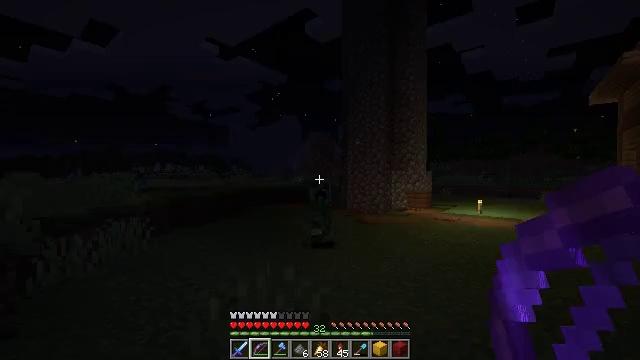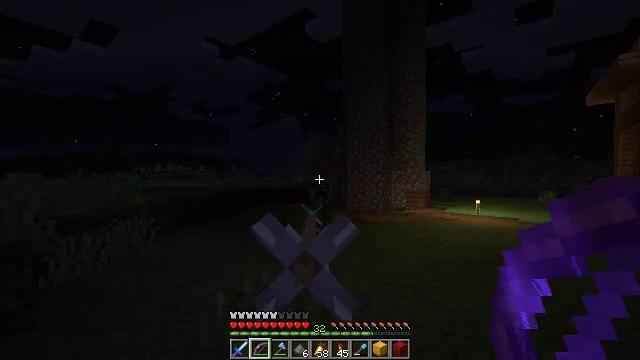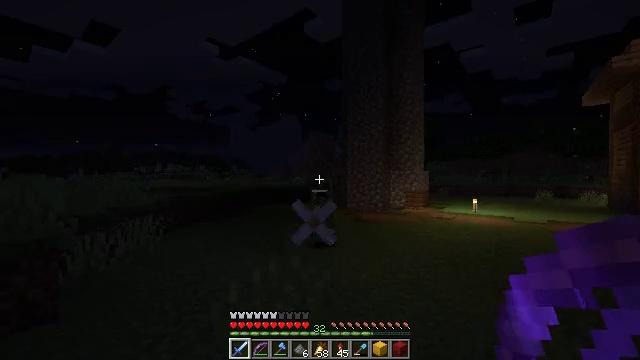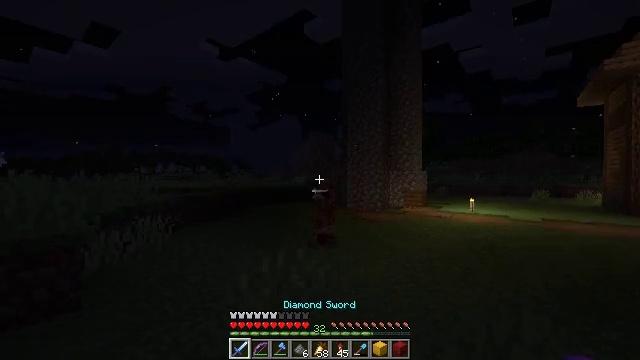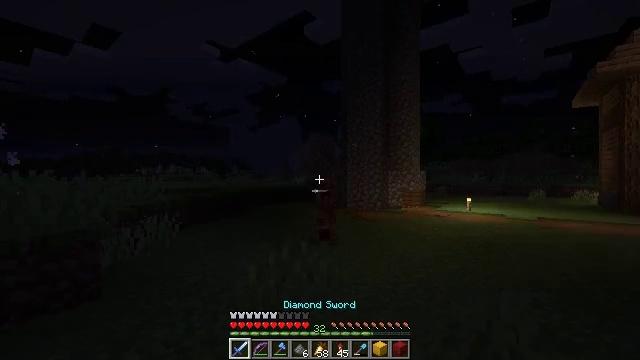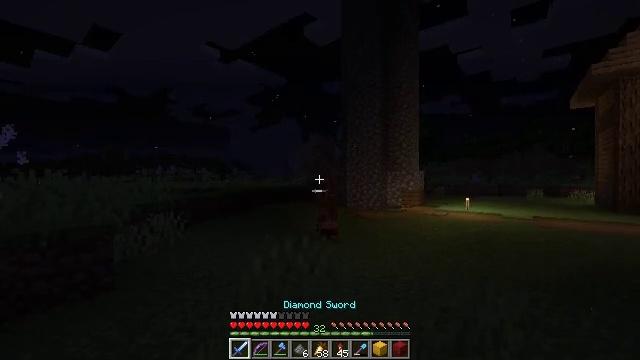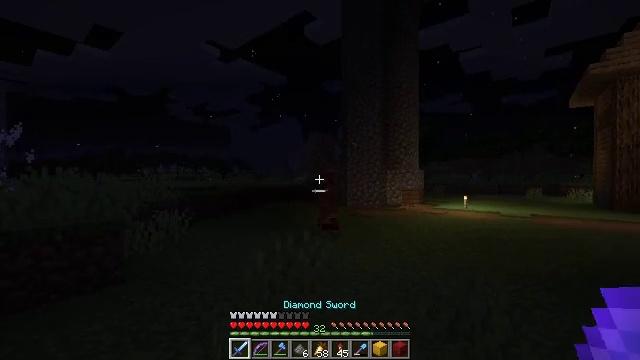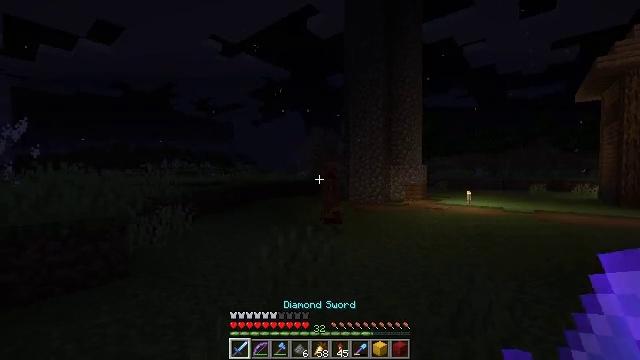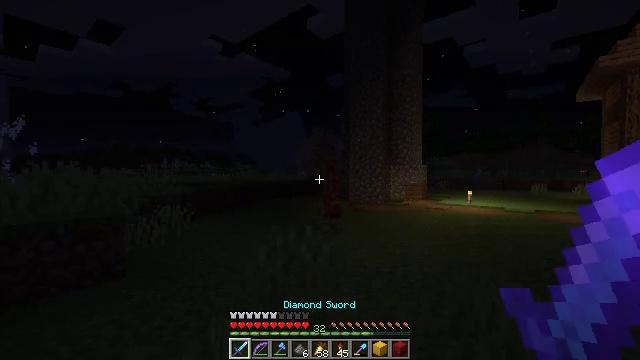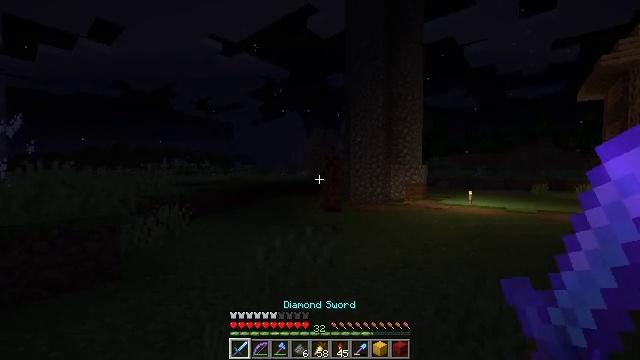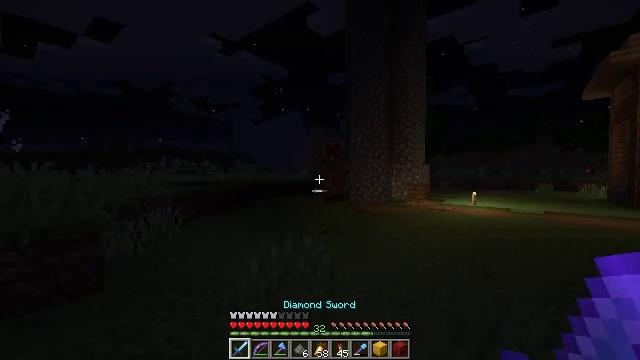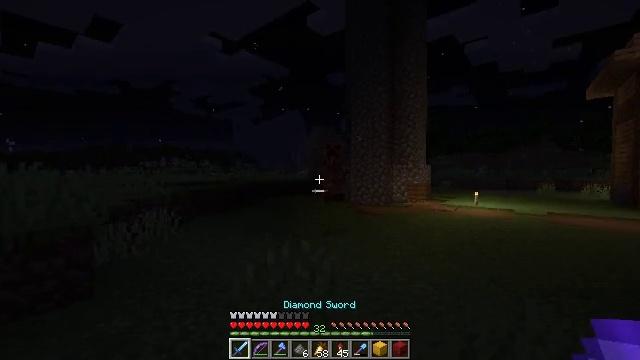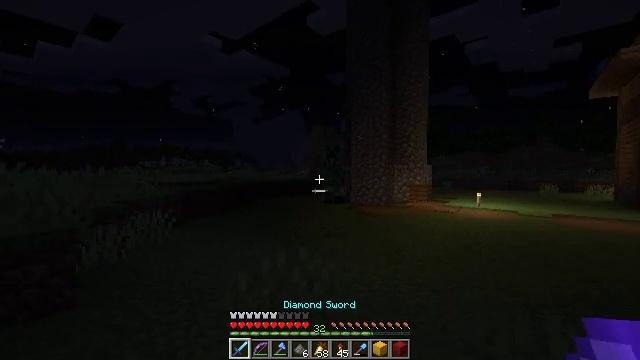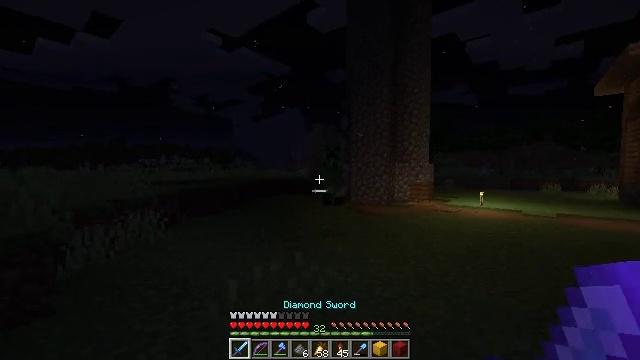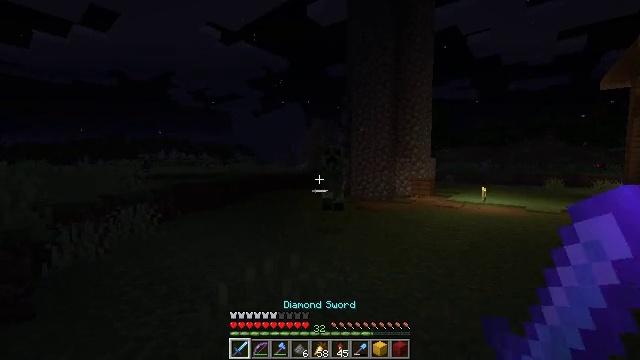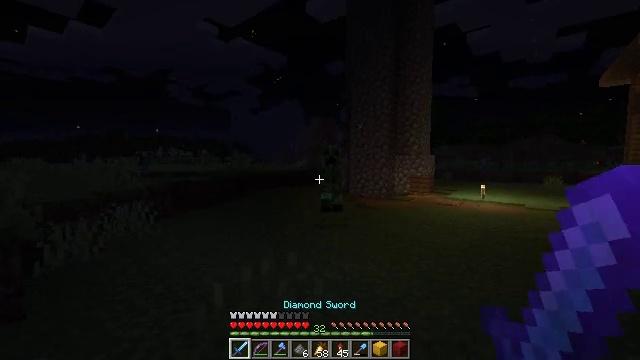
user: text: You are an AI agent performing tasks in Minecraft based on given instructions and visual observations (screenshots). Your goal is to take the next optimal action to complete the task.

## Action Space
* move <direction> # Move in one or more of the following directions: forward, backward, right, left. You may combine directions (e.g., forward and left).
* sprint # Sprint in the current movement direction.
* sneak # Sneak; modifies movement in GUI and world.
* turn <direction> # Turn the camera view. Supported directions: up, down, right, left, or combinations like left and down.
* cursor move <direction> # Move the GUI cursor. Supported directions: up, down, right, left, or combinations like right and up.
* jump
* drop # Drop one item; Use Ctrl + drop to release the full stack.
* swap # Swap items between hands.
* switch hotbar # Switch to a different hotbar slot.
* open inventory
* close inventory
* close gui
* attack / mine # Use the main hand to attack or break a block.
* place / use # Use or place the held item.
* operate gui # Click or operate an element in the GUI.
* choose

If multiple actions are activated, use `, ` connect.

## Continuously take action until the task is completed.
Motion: motion action
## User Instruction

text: Kill mobs.
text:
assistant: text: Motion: move back
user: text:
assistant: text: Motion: move back, switch to hotbar 1
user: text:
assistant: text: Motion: move back, switch to hotbar 1
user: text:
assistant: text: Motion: move back, switch to hotbar 1
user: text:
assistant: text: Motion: move back
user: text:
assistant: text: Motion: no_op
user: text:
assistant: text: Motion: move forward, turn down
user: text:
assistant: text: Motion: move forward
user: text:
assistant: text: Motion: move forward
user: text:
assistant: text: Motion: move forward
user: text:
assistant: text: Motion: move forward
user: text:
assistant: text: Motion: move forward
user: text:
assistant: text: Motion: move forward
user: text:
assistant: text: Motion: move forward, turn down
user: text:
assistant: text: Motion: move forward
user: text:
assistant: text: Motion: move forward
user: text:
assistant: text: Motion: move forward
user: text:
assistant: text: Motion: move forward, turn down
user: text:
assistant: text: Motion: move forward, turn down
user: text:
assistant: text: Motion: move forward, turn down
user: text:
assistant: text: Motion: move forward, turn down
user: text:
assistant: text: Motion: move forward, turn down, jump
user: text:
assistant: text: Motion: move forward, turn down, jump
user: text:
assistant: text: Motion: move forward, turn down, jump
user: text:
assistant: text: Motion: turn down
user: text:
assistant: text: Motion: no_op
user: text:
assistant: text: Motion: no_op
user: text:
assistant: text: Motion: move back
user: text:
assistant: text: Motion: move back
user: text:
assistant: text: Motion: move back, attack / mine